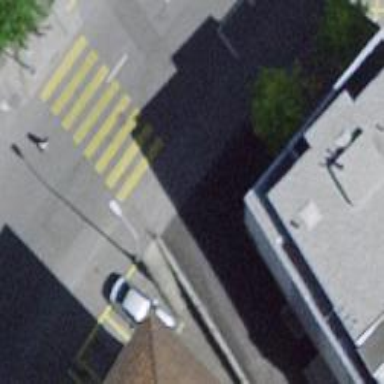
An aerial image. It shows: Pedestrian crossing with zebra markings on the footway.